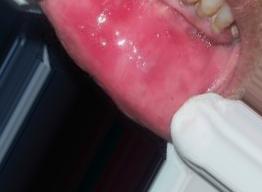
Condition: Mouth Ulcer